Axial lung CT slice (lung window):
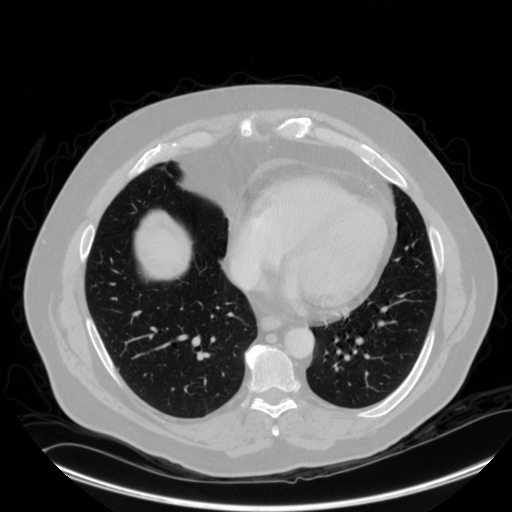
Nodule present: yes
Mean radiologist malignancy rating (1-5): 2